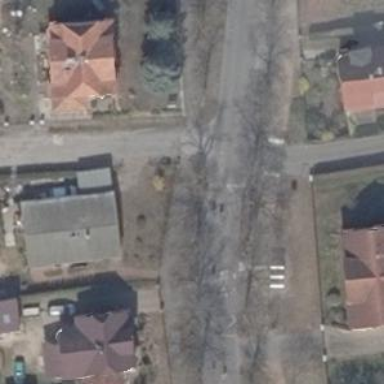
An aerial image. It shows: Residential road with asphalt surface and sidewalks on both sides.